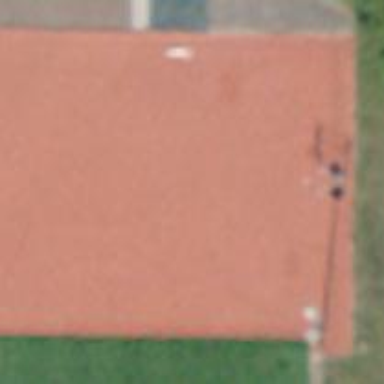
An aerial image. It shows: Basketball court located in leisure land pitch.